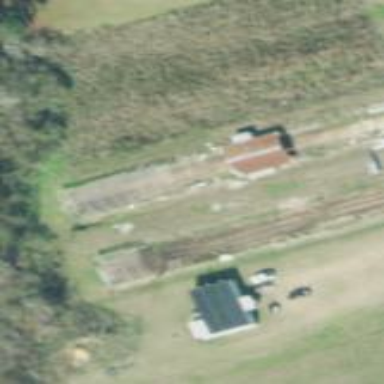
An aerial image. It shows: Poultry house.